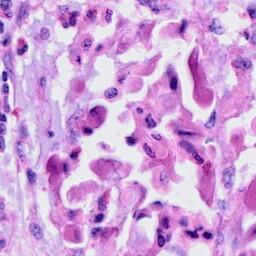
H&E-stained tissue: Cervix